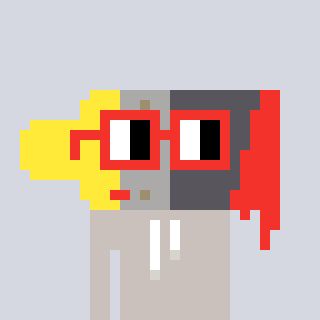
a pixel art character with square red glasses, a paintbrush-shaped head and a foggrey-colored body on a cool background